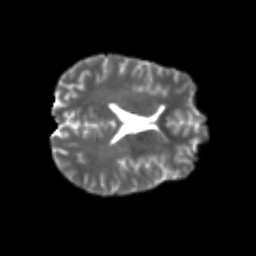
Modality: T2w
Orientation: axial
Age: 25
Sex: male
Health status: healthy
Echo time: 0.074 s